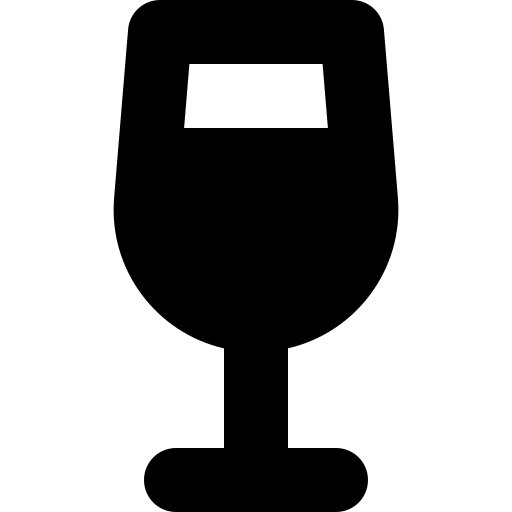
Tags: icon, FontAwesome, fa-icon, solid, wine, glass